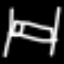
Label: bed